Question: I have a dataframe like this (top) but want the bottom one as output.
Example of before and after:

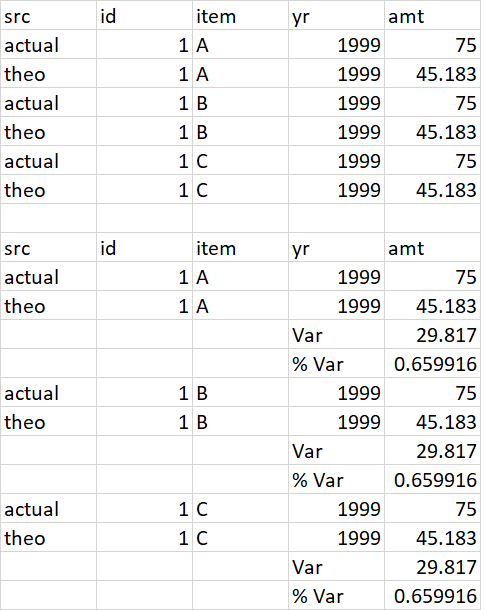
Answer: We can use 'split' to create a 'list' of 'data.frame's
'''
lst1 <- split(df1, df1$item)
lapply(lst1, function(x) rbind(x, ...))
'''
Or with 'tidyverse'
'''
library(dplyr)
library(purrr)
library(tibble)
df1 %>%
group_split(item) %>%
map_dfr(~ add_row(.x, ...))
'''